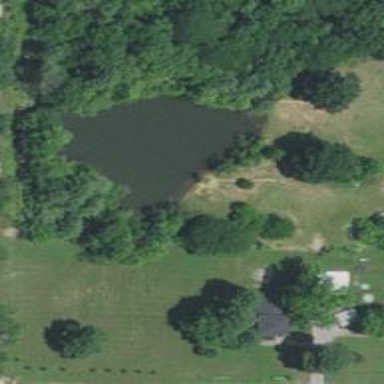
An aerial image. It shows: Pond with natural water.